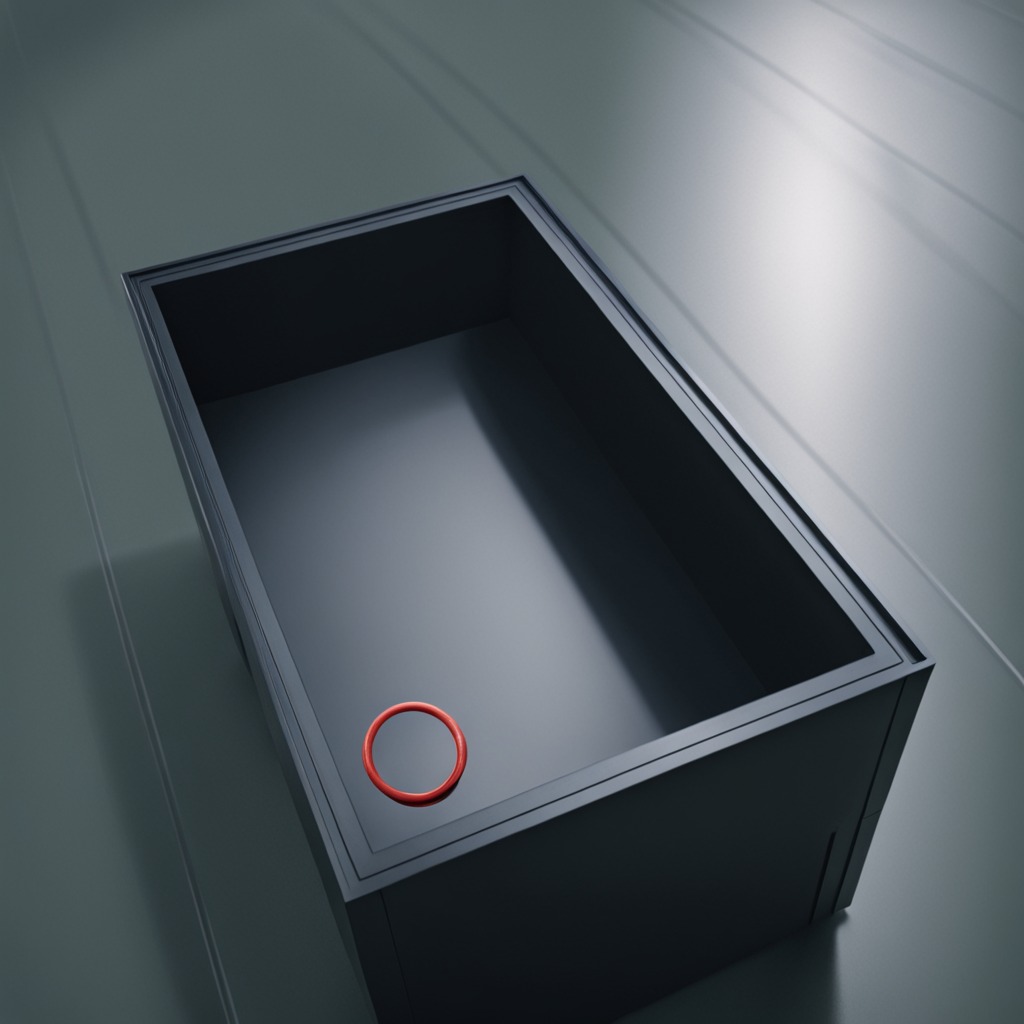
A rubber O-ring lies on the toolbox surface.